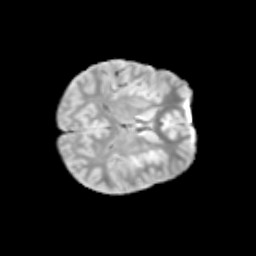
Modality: T2w
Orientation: axial
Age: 12
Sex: male
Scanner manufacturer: siemens
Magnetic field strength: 3 T
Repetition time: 3.8 s
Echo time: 0.07 s